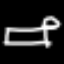
Label: bed